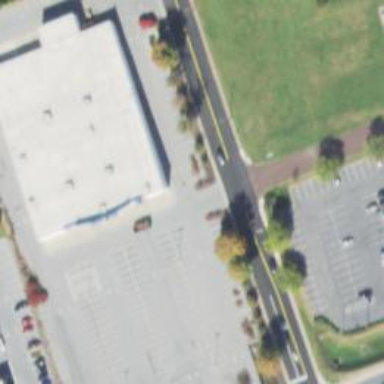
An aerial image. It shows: Building.